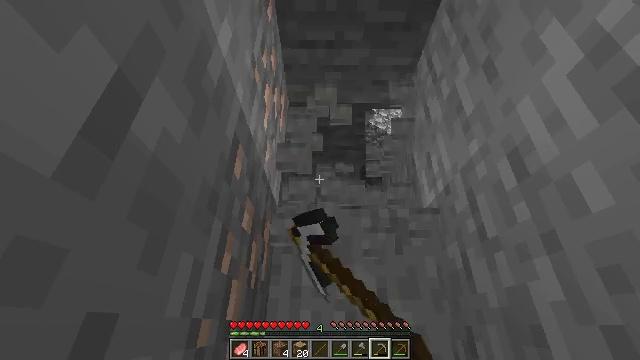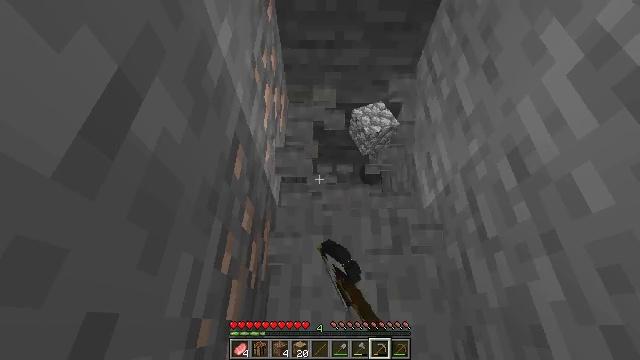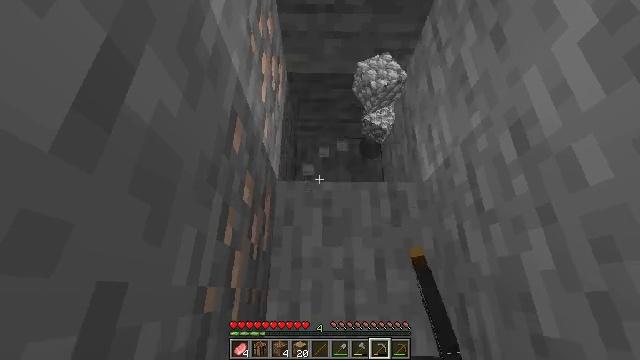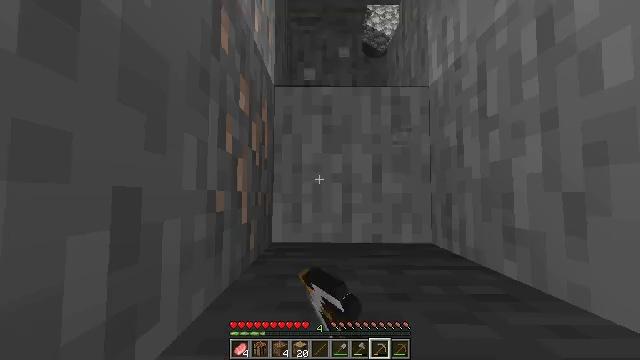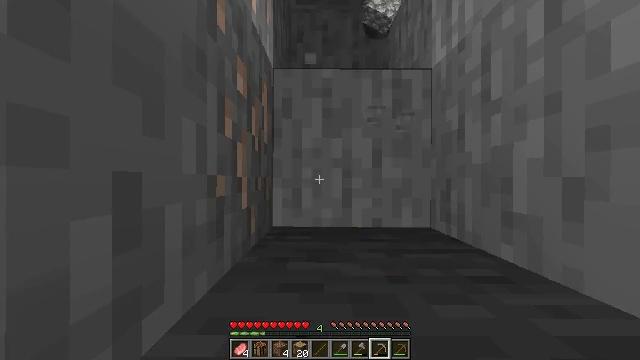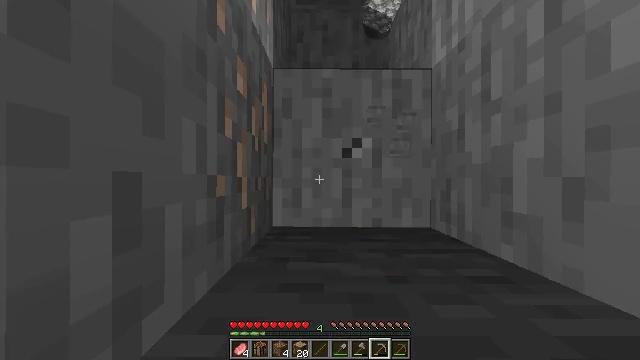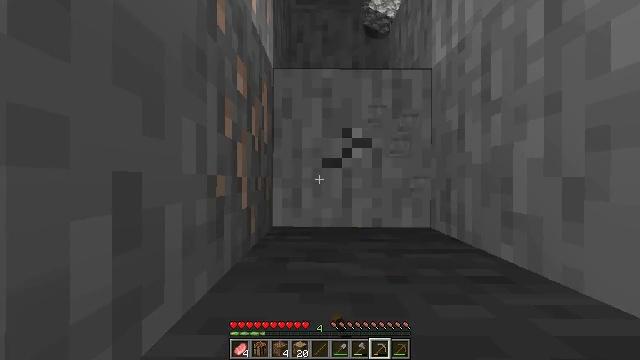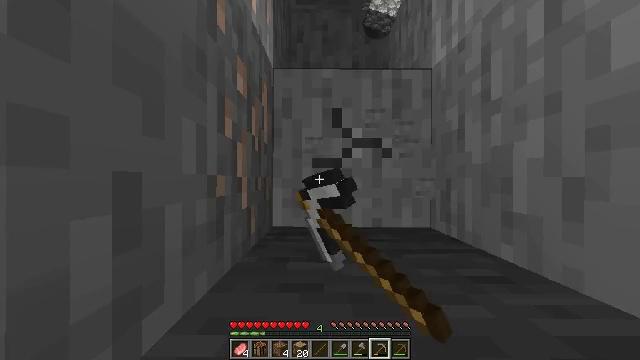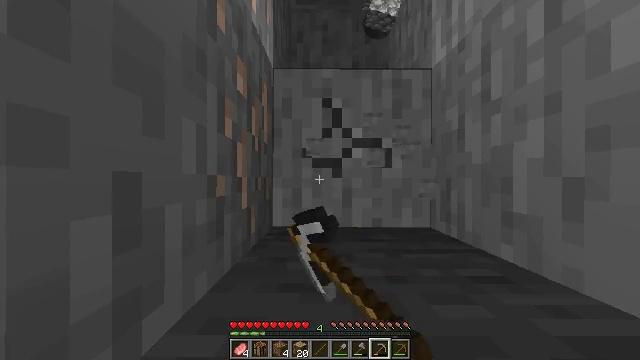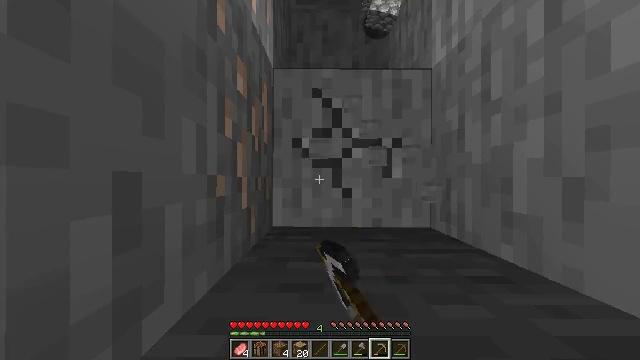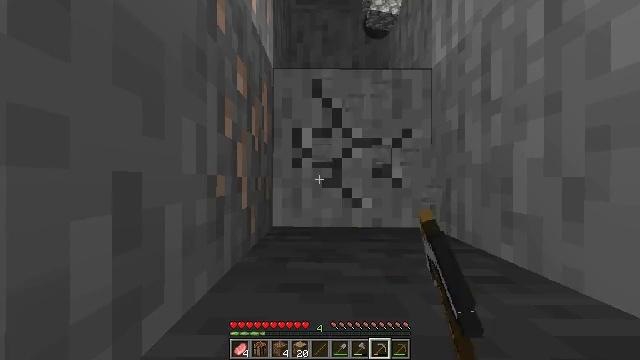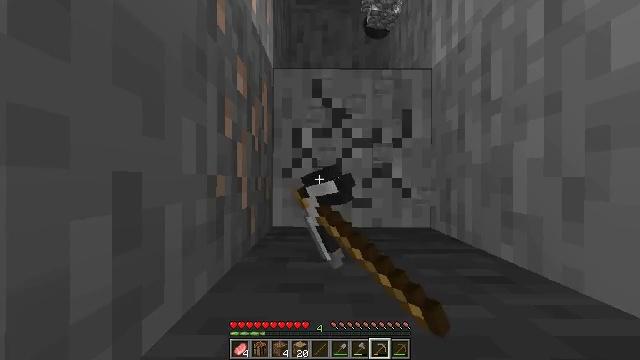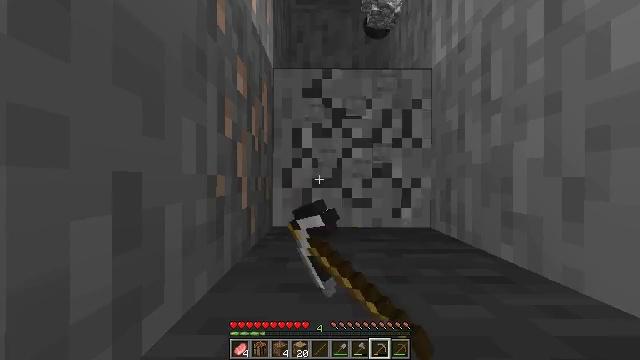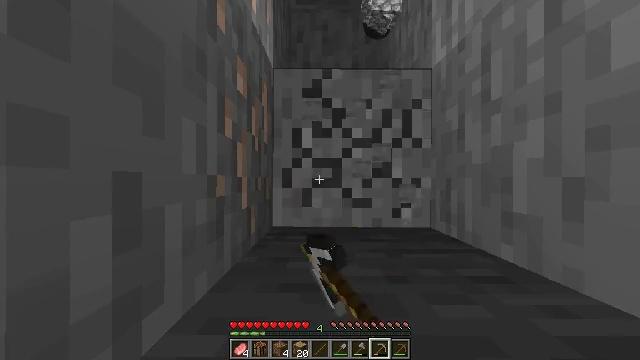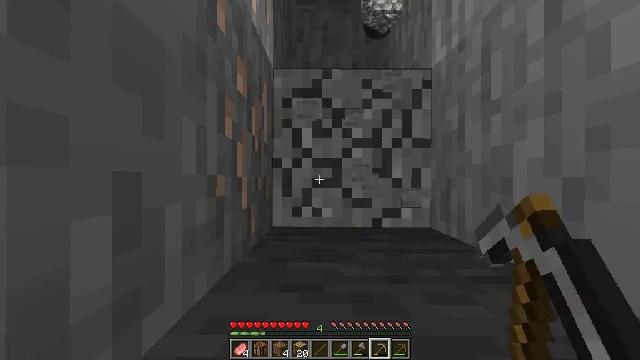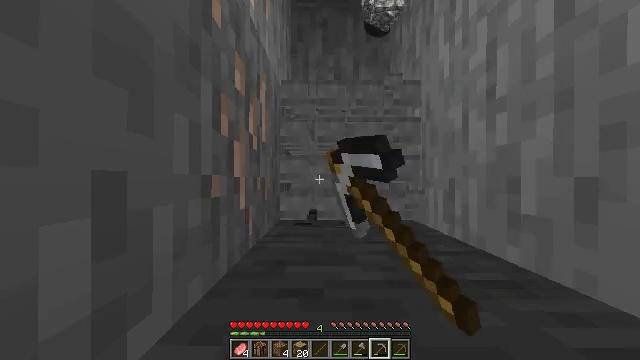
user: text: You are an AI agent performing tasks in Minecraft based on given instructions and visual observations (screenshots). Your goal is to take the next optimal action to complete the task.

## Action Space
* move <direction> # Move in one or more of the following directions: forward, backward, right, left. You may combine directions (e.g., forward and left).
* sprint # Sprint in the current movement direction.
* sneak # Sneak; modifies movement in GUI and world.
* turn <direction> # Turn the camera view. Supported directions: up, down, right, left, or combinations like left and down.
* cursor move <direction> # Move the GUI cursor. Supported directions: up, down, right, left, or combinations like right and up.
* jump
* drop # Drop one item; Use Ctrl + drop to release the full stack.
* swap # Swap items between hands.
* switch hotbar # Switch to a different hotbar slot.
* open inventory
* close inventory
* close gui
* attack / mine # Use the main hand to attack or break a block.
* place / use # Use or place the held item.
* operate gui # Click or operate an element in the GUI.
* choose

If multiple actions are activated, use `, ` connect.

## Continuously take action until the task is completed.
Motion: motion action
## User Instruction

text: Harvest stone in the caves.
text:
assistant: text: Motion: attack / mine
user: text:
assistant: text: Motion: turn down, attack / mine
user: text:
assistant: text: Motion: turn down, attack / mine
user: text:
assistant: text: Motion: turn down, attack / mine
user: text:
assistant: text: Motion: attack / mine
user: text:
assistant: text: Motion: attack / mine
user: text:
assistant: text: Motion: attack / mine
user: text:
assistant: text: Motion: attack / mine
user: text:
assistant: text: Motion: attack / mine
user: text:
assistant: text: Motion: attack / mine
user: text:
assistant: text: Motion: attack / mine
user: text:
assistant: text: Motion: attack / mine
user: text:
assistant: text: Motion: attack / mine
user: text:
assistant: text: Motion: attack / mine
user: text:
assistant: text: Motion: attack / mine
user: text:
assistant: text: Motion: attack / mine
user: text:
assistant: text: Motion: attack / mine
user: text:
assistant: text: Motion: move right, turn left and up, attack / mine
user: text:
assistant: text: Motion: move right, turn left and up, attack / mine
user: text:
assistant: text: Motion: attack / mine